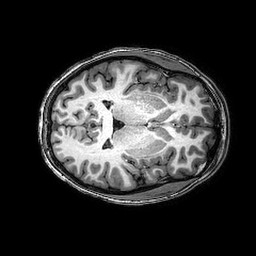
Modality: T1w
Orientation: axial
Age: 20
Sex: female
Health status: healthy
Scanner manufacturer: philips
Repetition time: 0.008302 s
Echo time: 0.00382 s